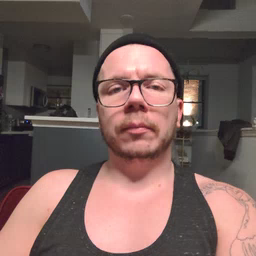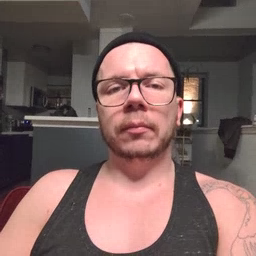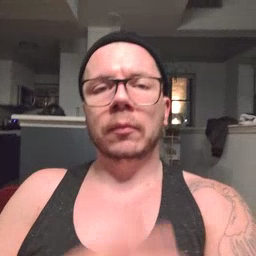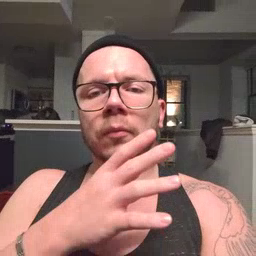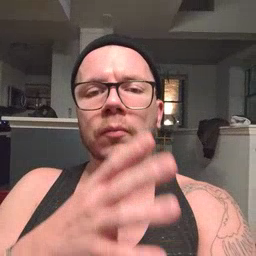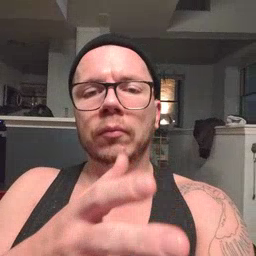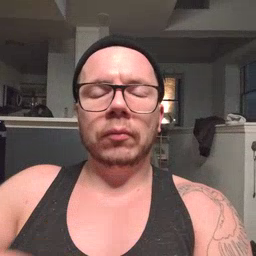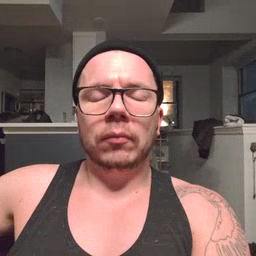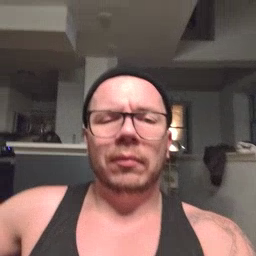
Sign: grandma